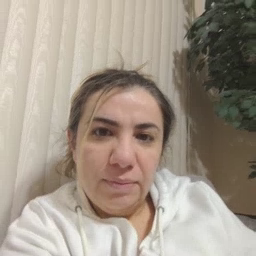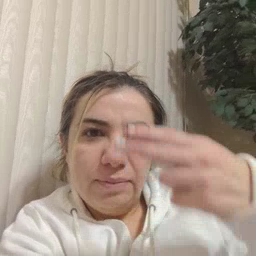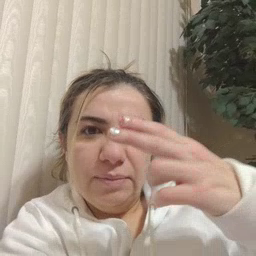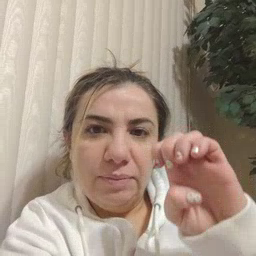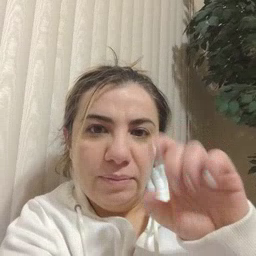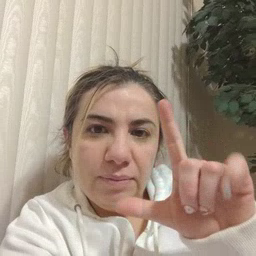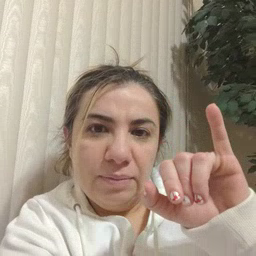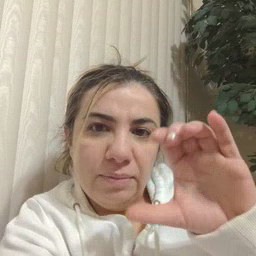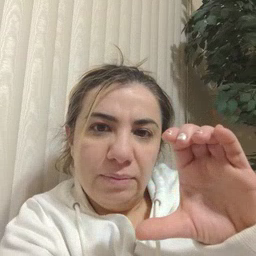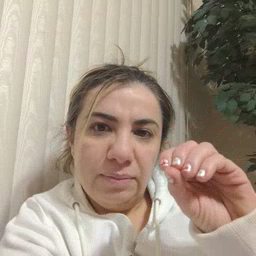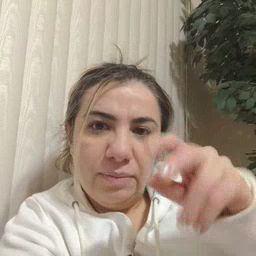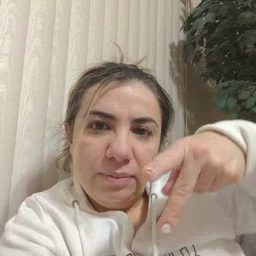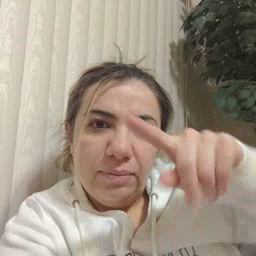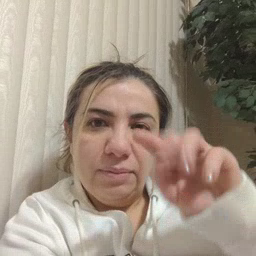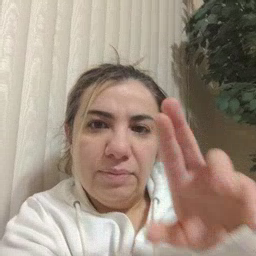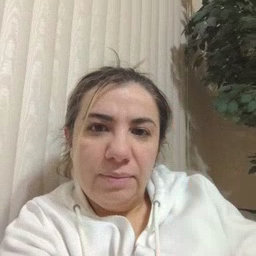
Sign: helicopter